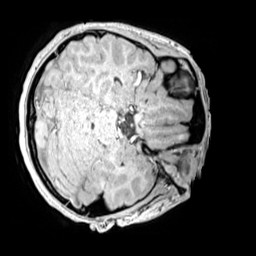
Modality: MP2RAGE
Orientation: axial
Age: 12
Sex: female
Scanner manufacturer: siemens
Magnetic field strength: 3 T
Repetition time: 4 s
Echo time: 0.00299 s